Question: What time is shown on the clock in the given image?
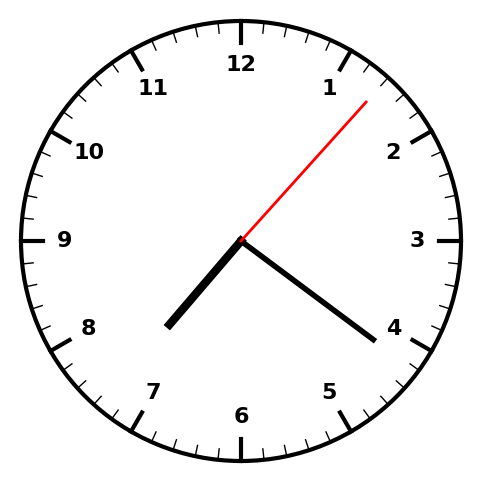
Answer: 07:21:07